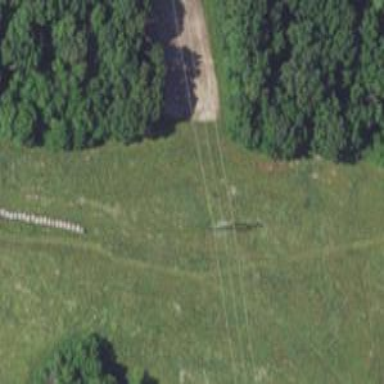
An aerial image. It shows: H-frame designed tower for power lines.